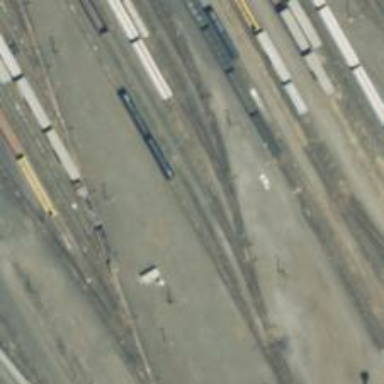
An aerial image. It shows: Railway yard.